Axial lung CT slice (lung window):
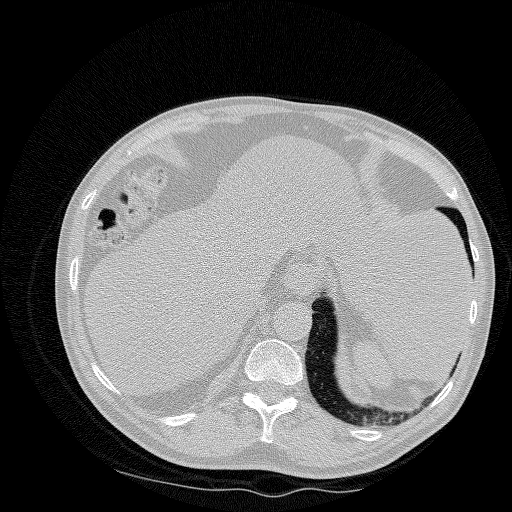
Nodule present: no